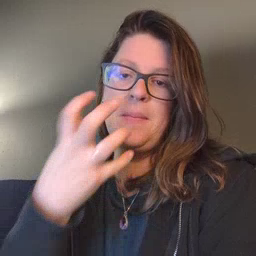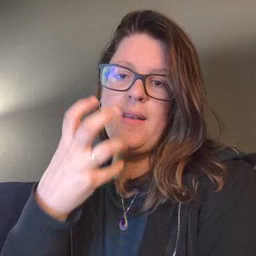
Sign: mad